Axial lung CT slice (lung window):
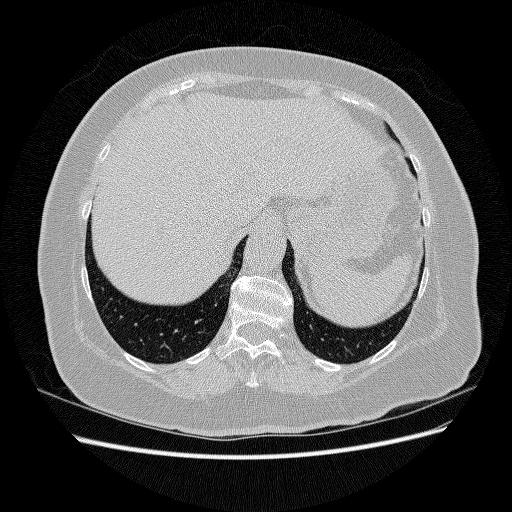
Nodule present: no